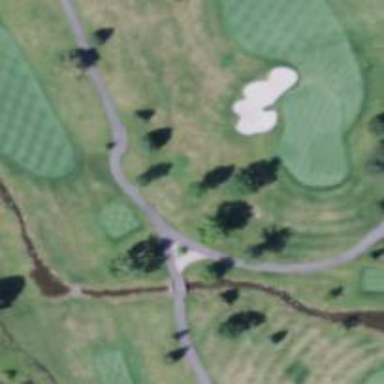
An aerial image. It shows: Path for both roads and golfers.